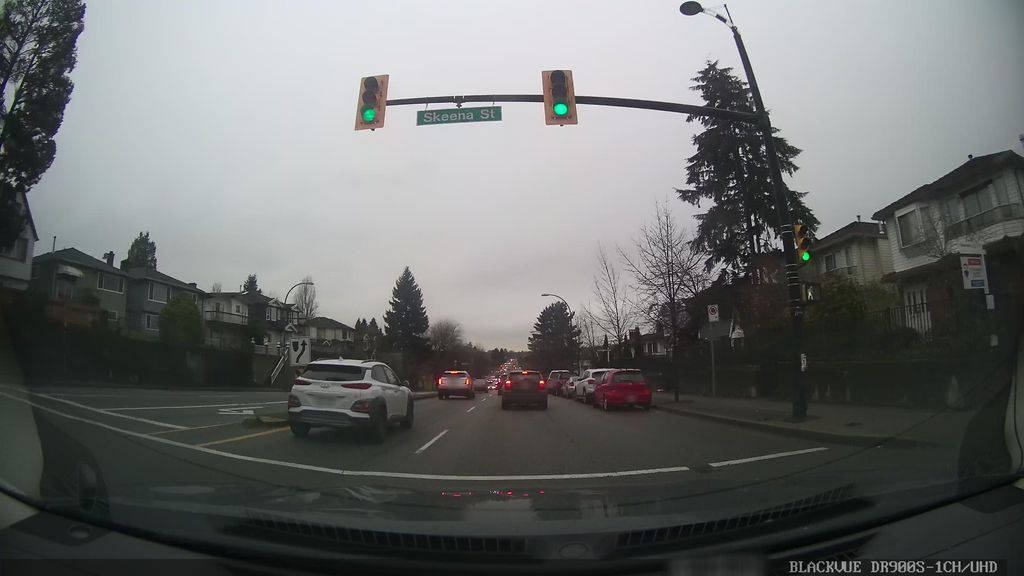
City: vancouver